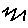
Label: zigzag